Question: I'm trying to understand some of the output of Internet Explorer 9's F12 Developer Tools Network tab.
On <URL>

Microsoft defines "Gap" as "the time gap between the completion of the request and the time the whole page has finished loading" but in the above example, you can see that the Gap extends well past the "Load(event)".
So, what could be going on in the browser between "Load(event)" and "the whole page has finished loading". Is it just the Javascript code registered with the onloadevent? Or does something else happen then?
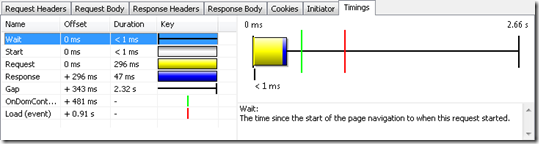
Answer: It seems that any Ajax request triggered after the onLoad event will cause the Gap to extend past the Load(event)
My confusion arose because I had Ajax requests that were triggered X seconds after the page was loaded, so it depended on when I looked at the Network tab whether I saw the extra requests/the Gap extending past Load(event).
For example see the summary view here, where the last request is an Ajax request after the red-line/Load(event).

And this shows up in the Detailed view as

I would also argue that Microsoft's wording is wrong. You can't really say that the page is ready only after the Ajax request. For many pages, they will be ready once the onLoad event has happened and Ajax will bring in updates.